Field crop: maize
Growth stage: 2
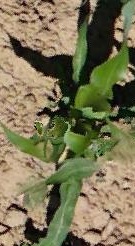
Species: maize